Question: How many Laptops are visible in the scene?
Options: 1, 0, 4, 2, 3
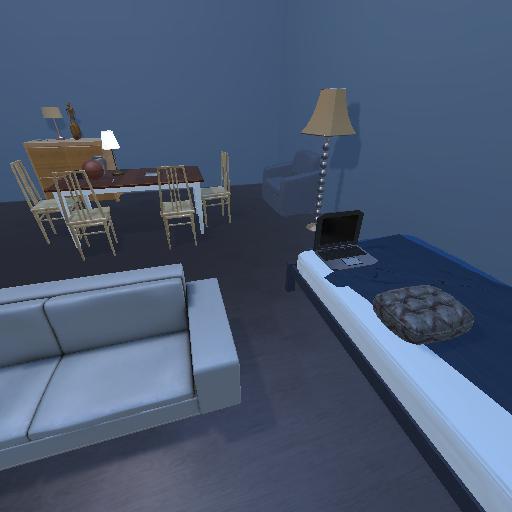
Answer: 1